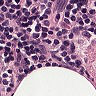
Metastatic tissue present: no